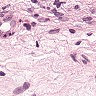
Metastatic tissue present: no